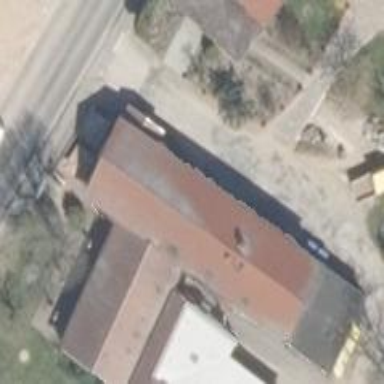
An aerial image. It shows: General shop.